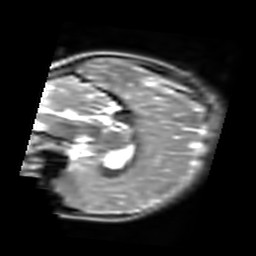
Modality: T2w
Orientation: sagittal
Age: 10
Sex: female
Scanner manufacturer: siemens
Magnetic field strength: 3 T
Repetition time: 6.8 s
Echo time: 0.084 s